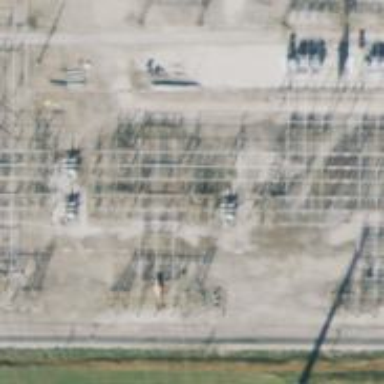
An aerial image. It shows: Switch used for power control.